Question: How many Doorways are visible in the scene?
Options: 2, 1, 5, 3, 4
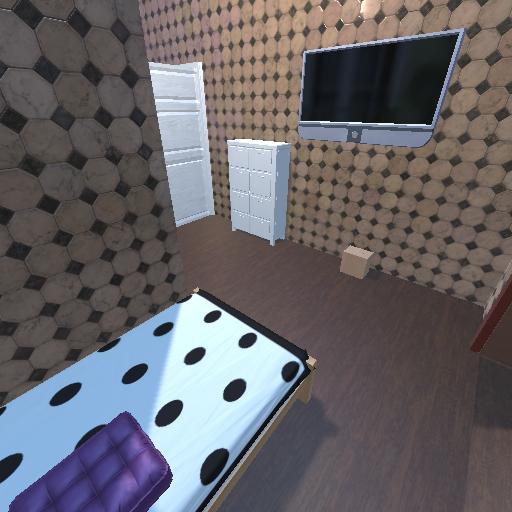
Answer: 2